Question: I would like to conditionally enable the 'objc_exception_throw' global breakpoint for my app, only when I am doing a Debug build (not when doing a Release or Distribution build).

Is there a way to specify this build condition in Xcode's Breakpoints window?
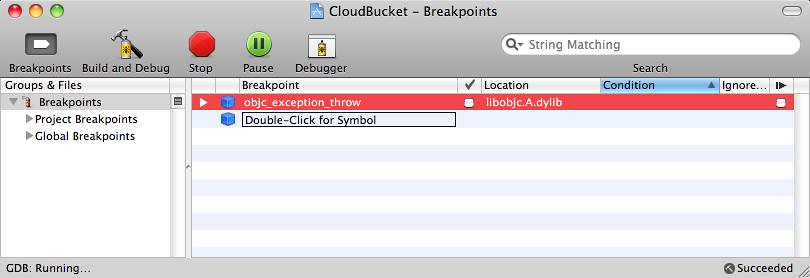
Answer: What you are asking doesn't really make a lot of sense, since breakpoints are not compiled into the app bundle - when you compile for Release you are generally sending it out for, well release and it doesn't matter what breakpoints you have set.
You could also check the "continue" checkmark on the row (far right) if you wanted it temporarily disabled, as the system would just go right past it.